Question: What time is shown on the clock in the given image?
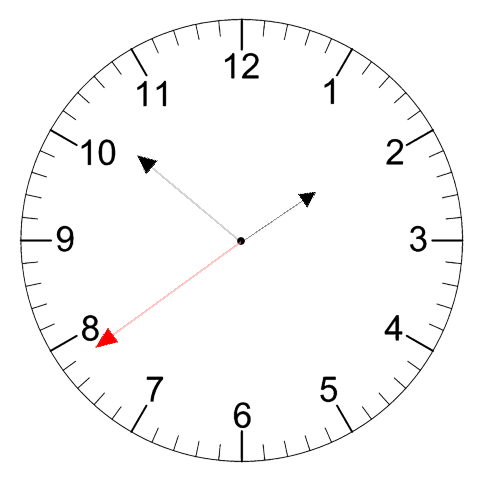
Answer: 01:51:39